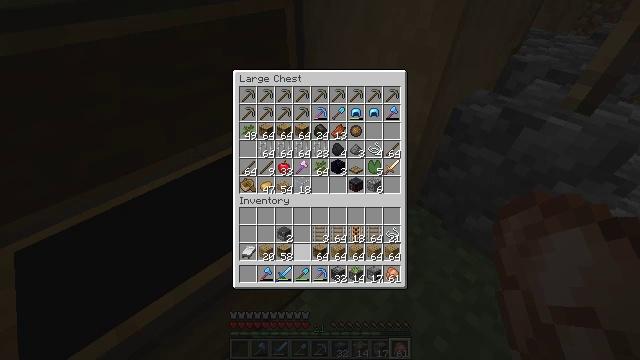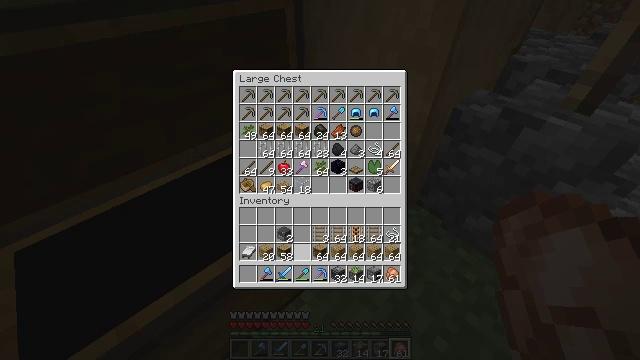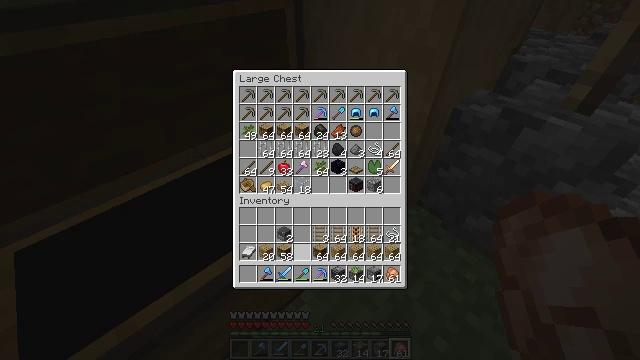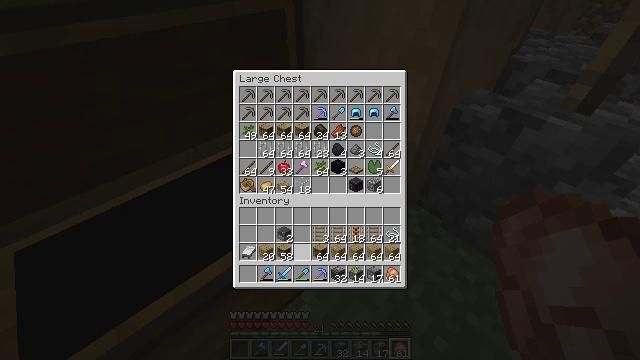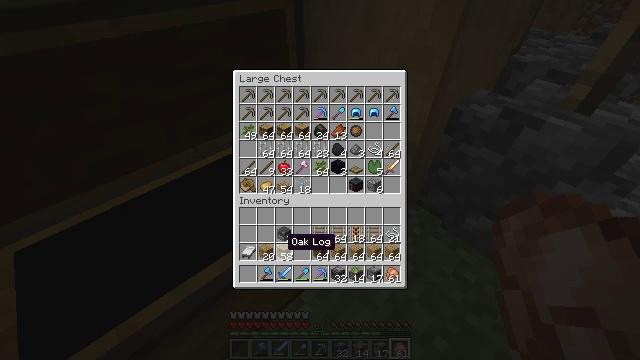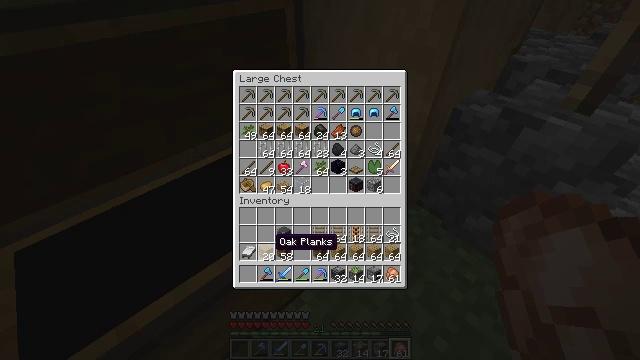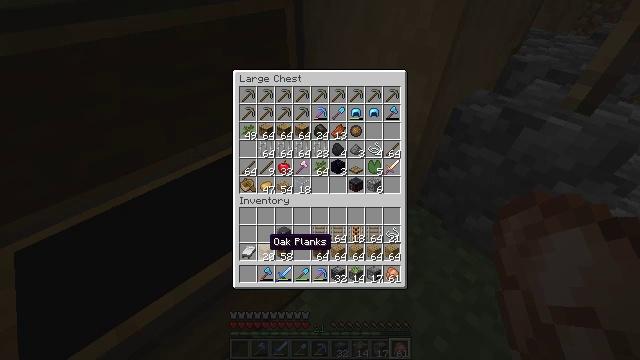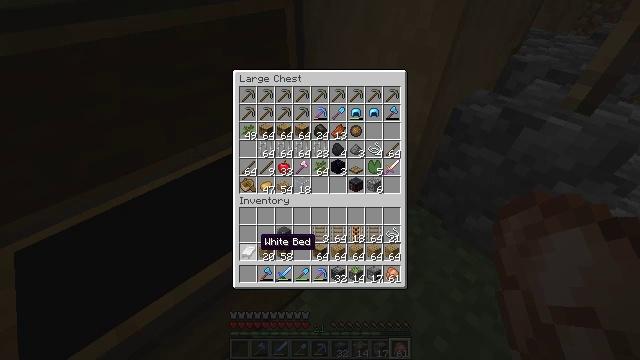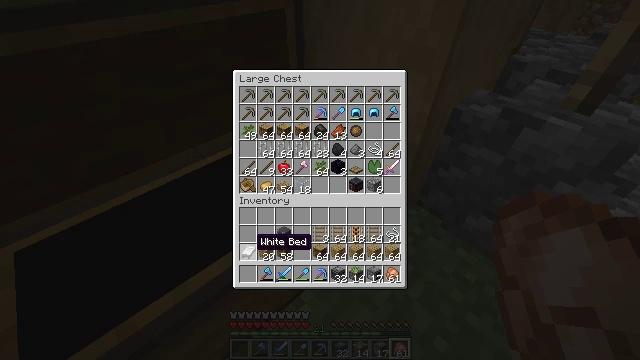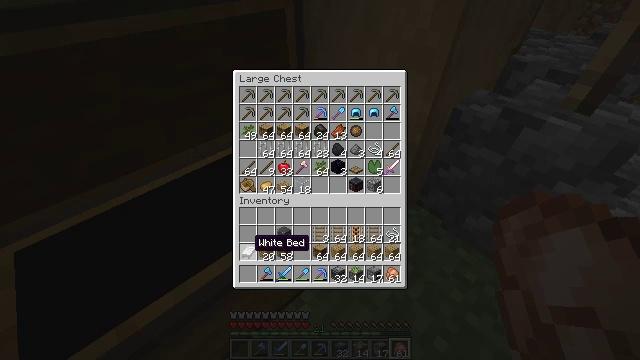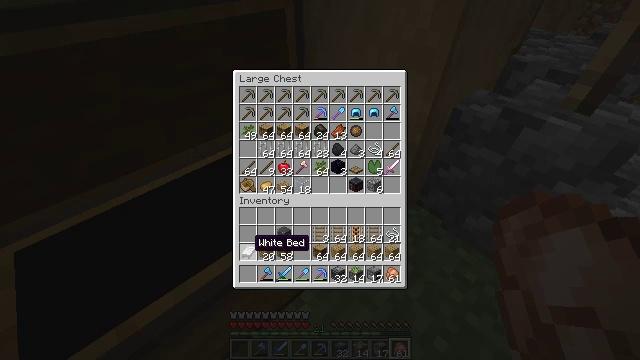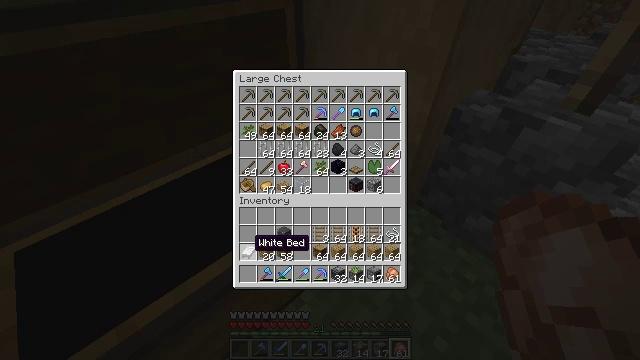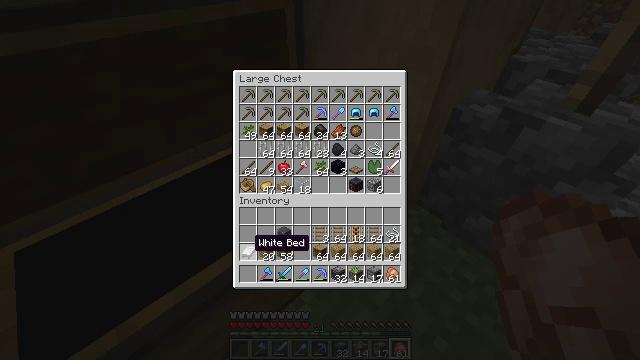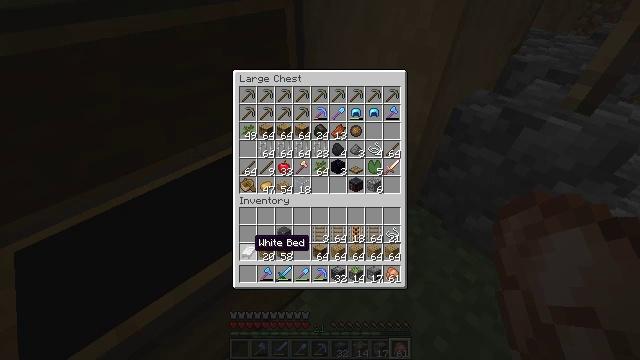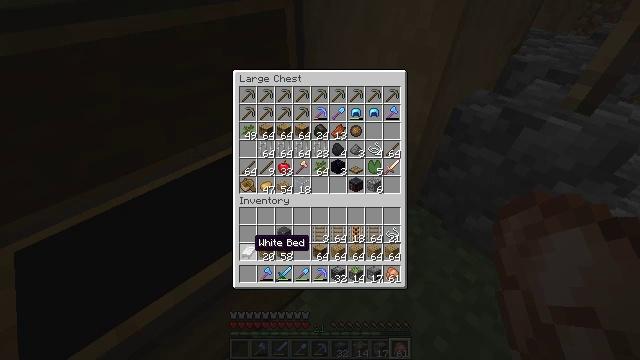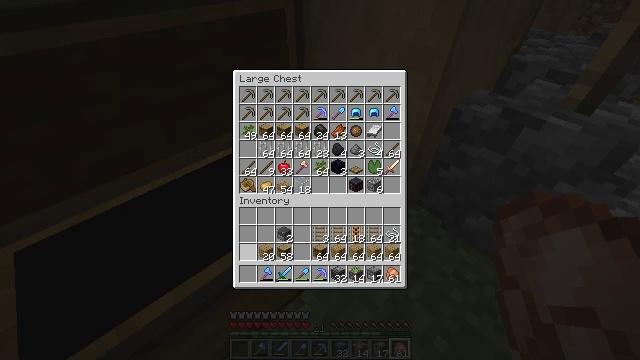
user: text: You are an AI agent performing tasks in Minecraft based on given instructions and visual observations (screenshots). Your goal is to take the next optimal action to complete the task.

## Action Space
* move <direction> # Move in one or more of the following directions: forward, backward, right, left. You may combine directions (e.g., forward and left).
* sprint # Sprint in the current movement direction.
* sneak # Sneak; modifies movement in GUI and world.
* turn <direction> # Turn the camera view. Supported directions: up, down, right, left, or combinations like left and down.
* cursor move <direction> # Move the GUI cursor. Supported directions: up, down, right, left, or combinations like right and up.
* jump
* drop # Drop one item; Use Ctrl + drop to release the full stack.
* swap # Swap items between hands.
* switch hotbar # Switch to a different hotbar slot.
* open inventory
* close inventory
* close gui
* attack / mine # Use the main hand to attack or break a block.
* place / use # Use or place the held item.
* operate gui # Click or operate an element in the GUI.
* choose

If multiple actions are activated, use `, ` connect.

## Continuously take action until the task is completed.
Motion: motion action
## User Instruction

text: Remove a furnace from the inventory.
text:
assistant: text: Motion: sneak
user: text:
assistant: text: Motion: sneak
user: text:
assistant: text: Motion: sneak
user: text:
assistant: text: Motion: sneak, cursor move left
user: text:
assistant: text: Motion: sneak, cursor move left
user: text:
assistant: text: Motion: sneak
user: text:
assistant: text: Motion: sneak, cursor move left
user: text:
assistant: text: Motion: sneak
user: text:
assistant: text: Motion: sneak
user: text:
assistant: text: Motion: sneak
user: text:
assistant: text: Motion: sneak
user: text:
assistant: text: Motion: sneak
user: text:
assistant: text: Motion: sneak
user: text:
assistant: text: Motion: sneak
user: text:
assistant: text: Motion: sneak, operate gui
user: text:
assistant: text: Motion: sneak, operate gui
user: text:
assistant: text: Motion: sneak, operate gui
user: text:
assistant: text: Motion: sneak
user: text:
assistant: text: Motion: sneak
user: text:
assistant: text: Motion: sneak
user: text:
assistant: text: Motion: sneak
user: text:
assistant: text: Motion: sneak
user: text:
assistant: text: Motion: sneak, cursor move right
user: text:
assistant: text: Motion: sneak, cursor move right and up
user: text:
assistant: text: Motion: sneak, cursor move right and up
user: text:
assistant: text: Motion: sneak
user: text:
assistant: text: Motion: sneak
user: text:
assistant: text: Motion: sneak
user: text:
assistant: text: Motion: sneak, cursor move left
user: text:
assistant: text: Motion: sneak, cursor move left